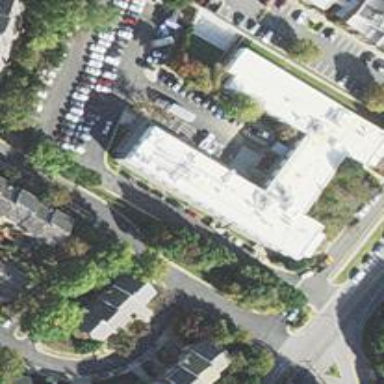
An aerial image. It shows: Hospital providing healthcare services.